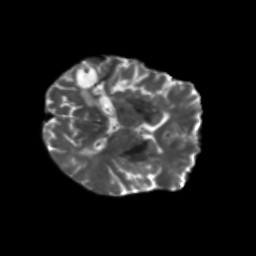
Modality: T2w
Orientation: axial
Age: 62
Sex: female
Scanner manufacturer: siemens
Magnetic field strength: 3 T
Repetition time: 5.25 s
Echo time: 0.08 s